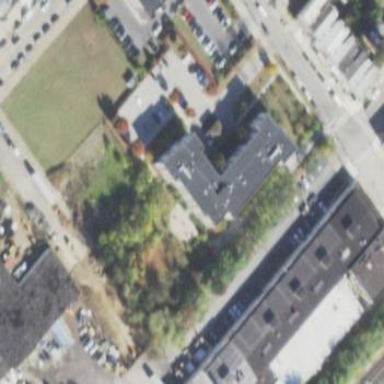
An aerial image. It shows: Commercial building.